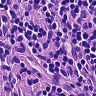
Metastatic tissue present: no